Field crop: tomato
Growth stage: 1
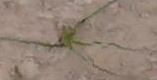
Species: cyperus